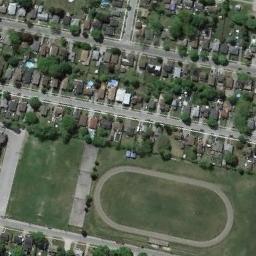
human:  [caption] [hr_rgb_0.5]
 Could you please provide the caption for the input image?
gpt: The ground track field is next to a grove of trees and some houses arranged neatly beside .

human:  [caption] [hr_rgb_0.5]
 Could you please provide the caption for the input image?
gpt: The track and field are built on the lawn, Next to the residential area .

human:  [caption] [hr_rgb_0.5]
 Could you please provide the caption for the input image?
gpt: Lots of buildings are near the ground track field .

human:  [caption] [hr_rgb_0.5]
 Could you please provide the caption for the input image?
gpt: There is an ground track field .

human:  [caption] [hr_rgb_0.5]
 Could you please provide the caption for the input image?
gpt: There are many buildings beside the ground track field .